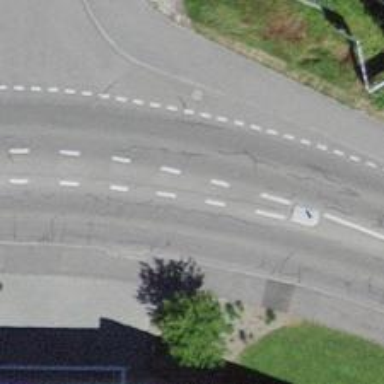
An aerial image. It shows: Secondary road with asphalt surface and designated cycle lane.